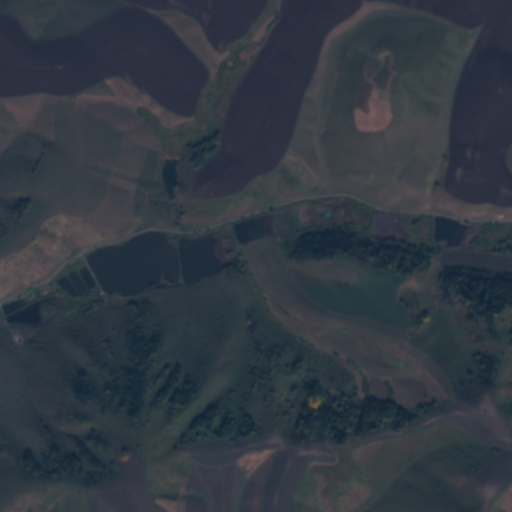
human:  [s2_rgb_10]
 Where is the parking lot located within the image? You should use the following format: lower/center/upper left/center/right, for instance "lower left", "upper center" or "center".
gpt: The parking lot is located in the center left of the image.
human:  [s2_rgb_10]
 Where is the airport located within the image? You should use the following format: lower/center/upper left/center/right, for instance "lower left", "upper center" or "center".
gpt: There is no airport in the image.